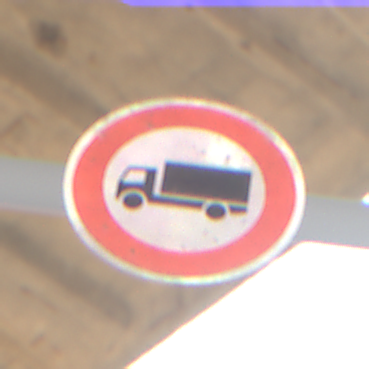
Verkehrszeichen: VerbotFuerKraftfahrzeugeUeberDreiKommaFuenfTonnen
Umgebung: Roofed, Suburban
Tageszeit: SunriseSunset
Wetter: Clear
Licht: Natural
Jahreszeit: NotSpecified
Kontrast: MediumContrast